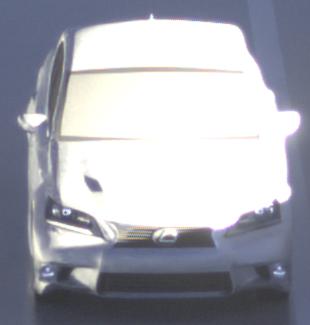
Make: Lexus
Model: GS 250
Detailed model: GS (L10)
Model produced from: 2012/06
Model produced until: 2013/12
Doors: 4
Color: white
Road condition: wet road
Daytime: sunrise or sunset
Contrast: high contrast